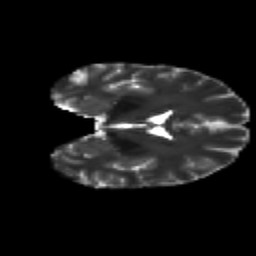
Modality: T2w
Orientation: coronal
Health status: healthy
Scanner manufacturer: philips
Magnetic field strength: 3 T
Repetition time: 9.75 s
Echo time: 0.092 s